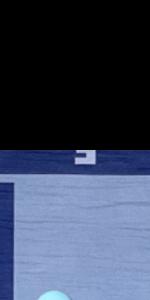
Label: Empty